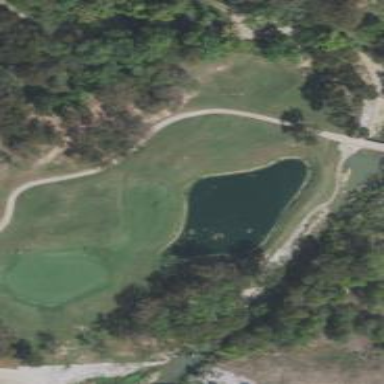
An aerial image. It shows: Water hazard on golf course. The hazard is natural water feature.